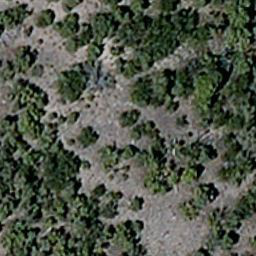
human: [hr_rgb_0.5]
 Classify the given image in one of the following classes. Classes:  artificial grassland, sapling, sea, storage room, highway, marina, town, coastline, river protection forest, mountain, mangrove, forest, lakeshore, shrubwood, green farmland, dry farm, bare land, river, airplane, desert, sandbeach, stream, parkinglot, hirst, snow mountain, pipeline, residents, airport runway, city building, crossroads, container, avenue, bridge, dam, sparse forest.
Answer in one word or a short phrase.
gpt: sparse forest